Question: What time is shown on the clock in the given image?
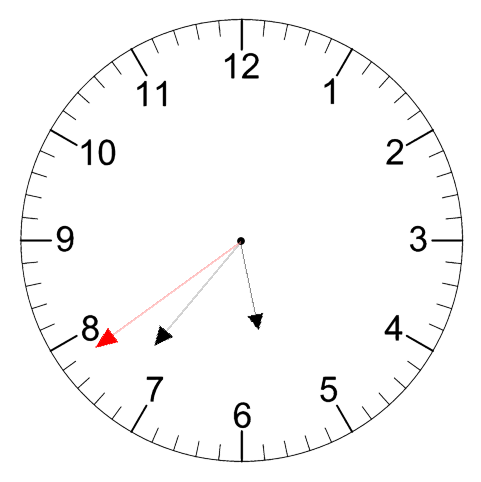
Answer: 05:36:39